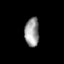
Tissue: prostate
Cell type: T cells
Senescence score: 0.2343
Nuclear area (px): 405
Mean DAPI intensity: 154.346